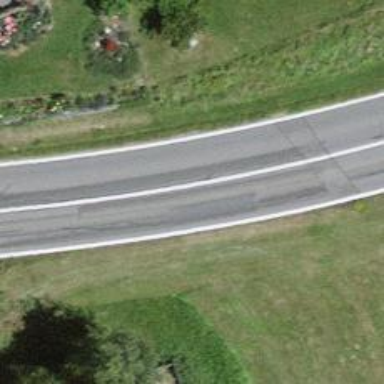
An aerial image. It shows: Bus stop along the road.